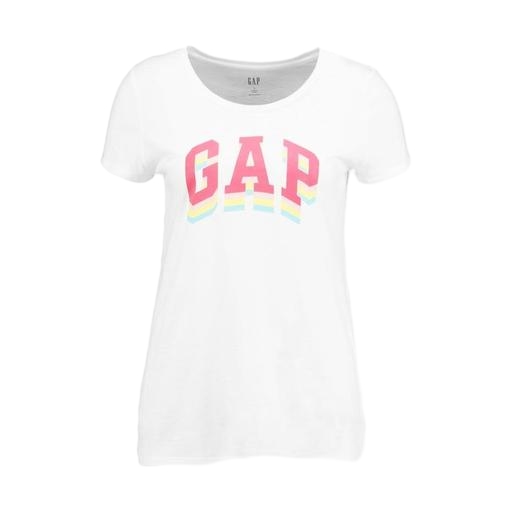
multicolor women’s white large t-shirt, white graphic print t-shirt multicolor, multicolor white logo t-shirt, white background